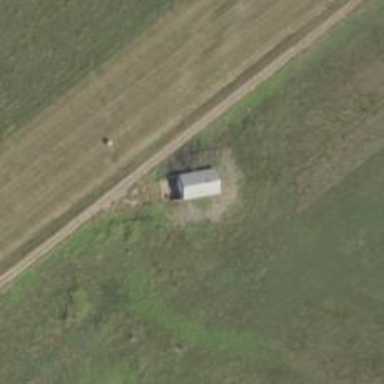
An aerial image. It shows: Military bunker.